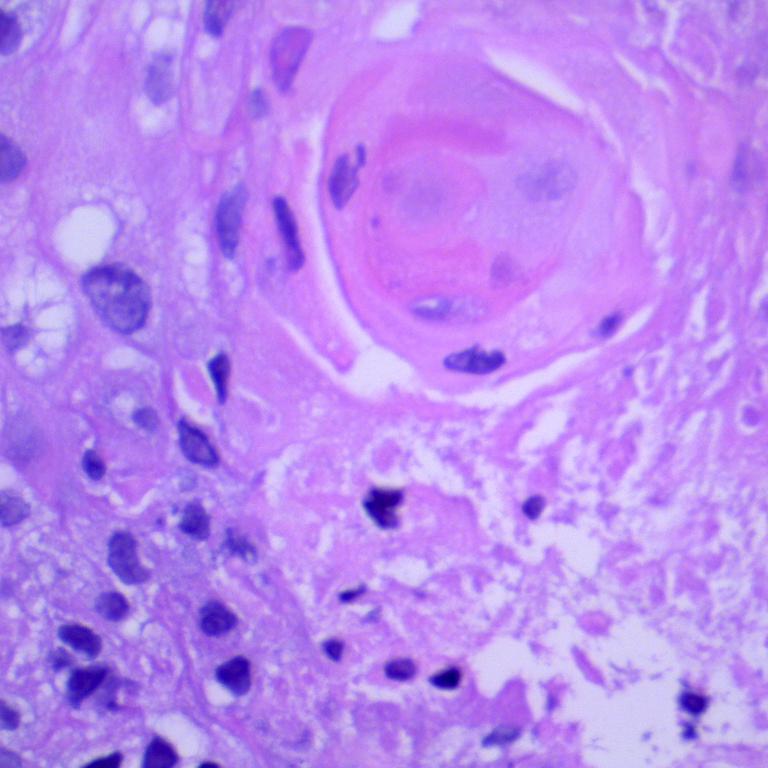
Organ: lung
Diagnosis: squamous carcinomas